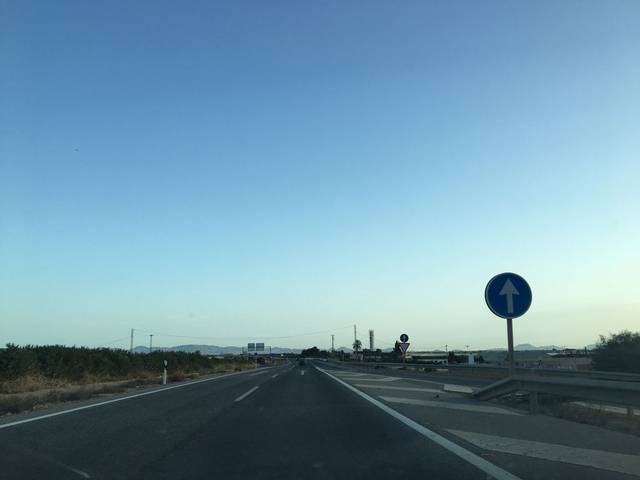
Region: Spain
Coordinates: 37.788, -0.8396